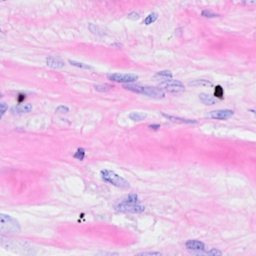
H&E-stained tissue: Breast